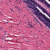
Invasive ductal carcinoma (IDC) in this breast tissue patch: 0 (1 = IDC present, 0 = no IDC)